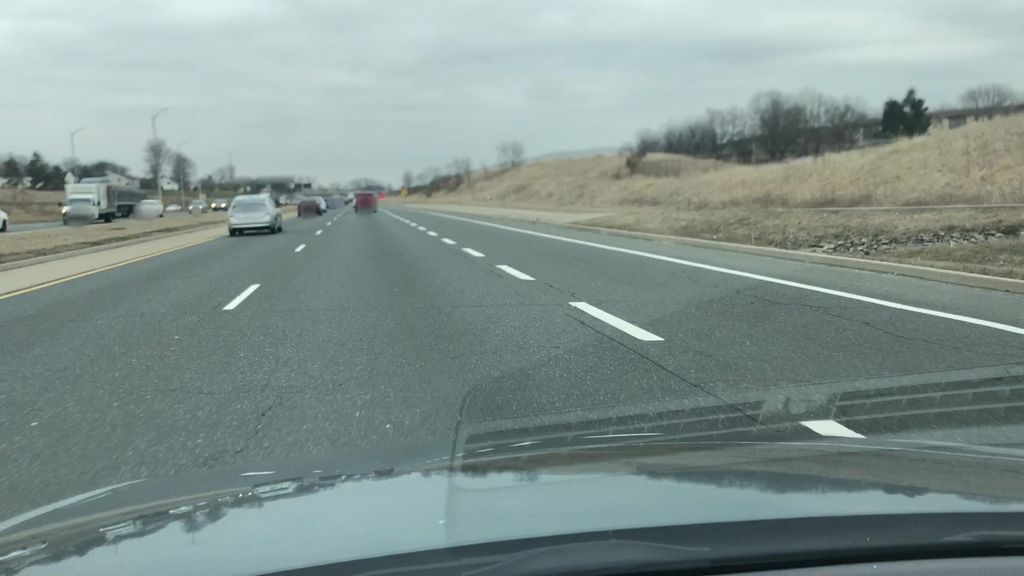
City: hamilton